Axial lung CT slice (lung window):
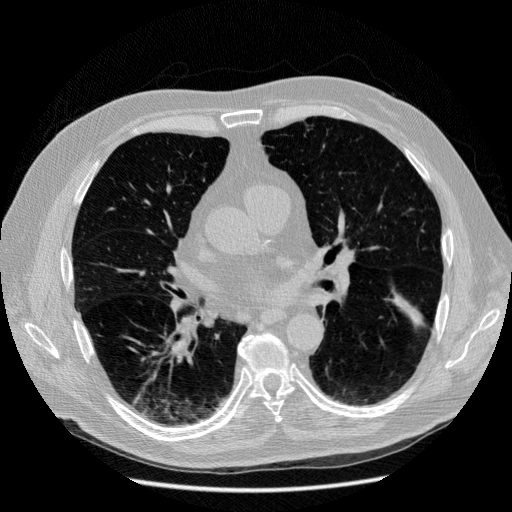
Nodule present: no